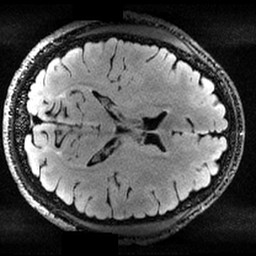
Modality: FLAIR
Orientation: axial
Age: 24
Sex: male
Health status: healthy
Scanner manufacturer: ge
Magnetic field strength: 3 T
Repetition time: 5 s
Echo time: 0.08868 s